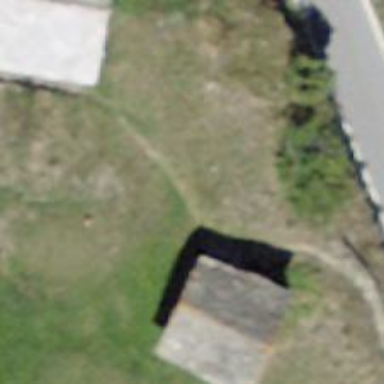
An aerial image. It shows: Unpaved path.